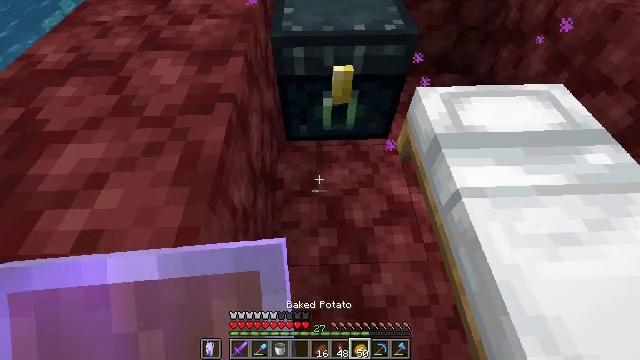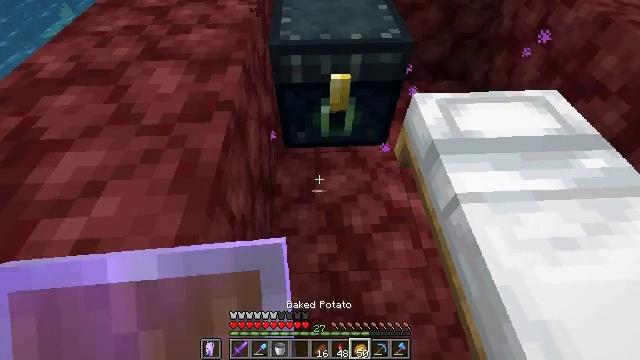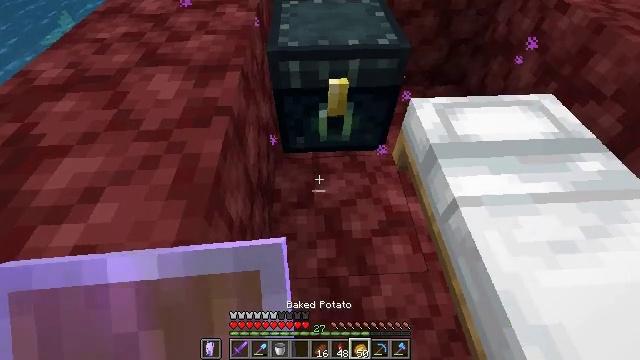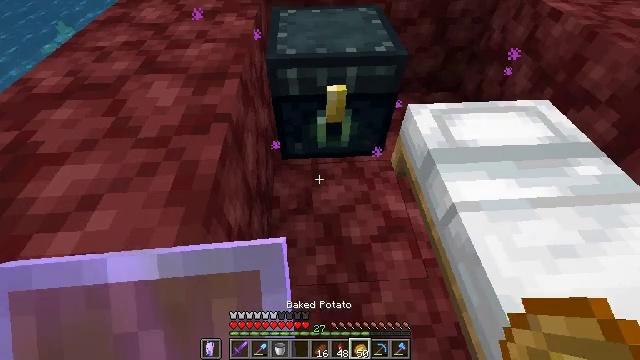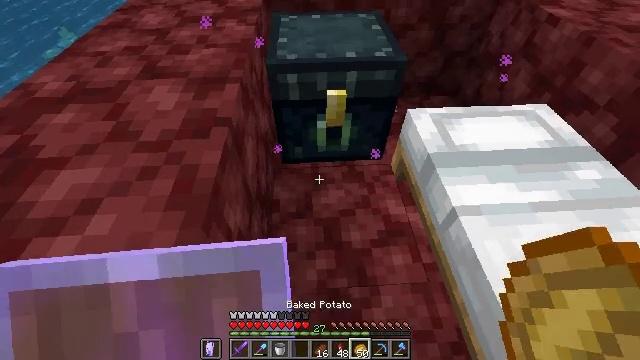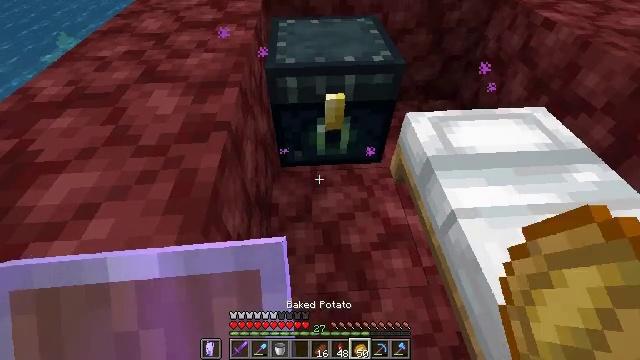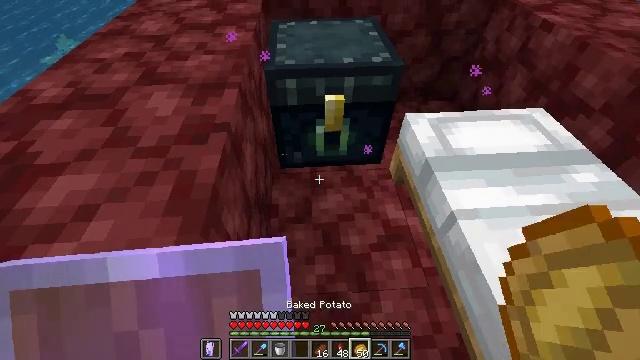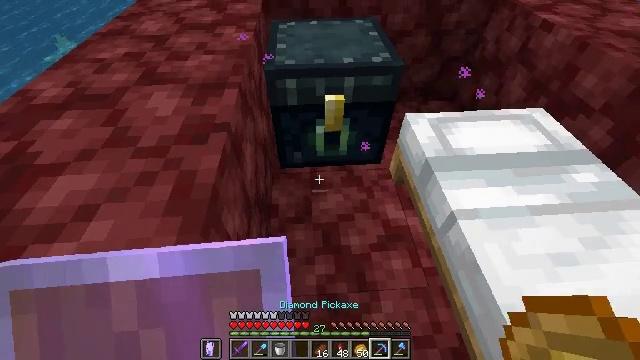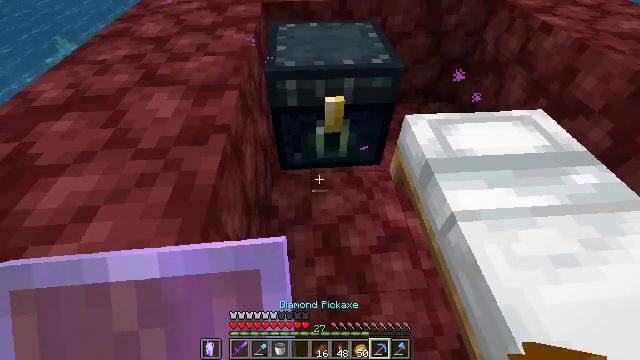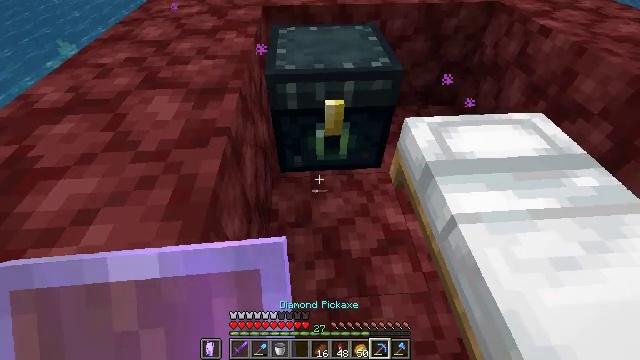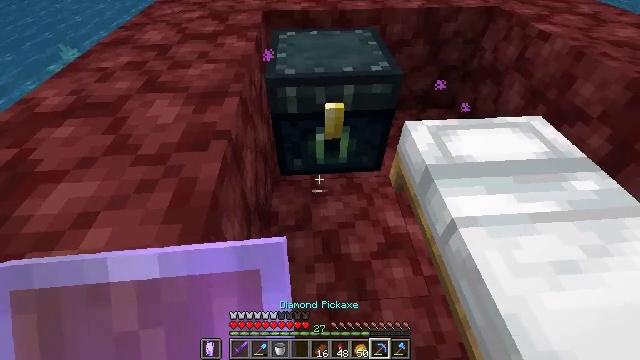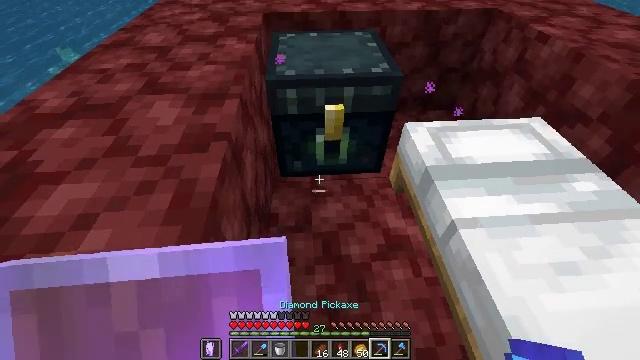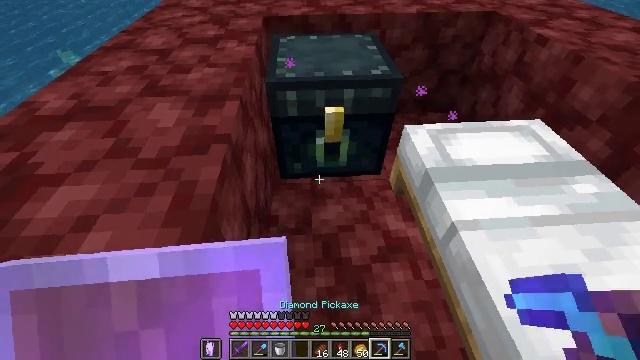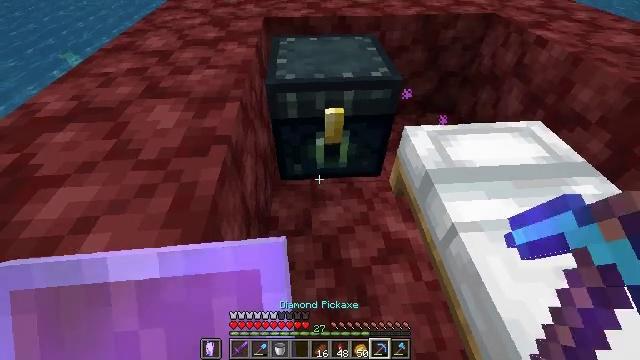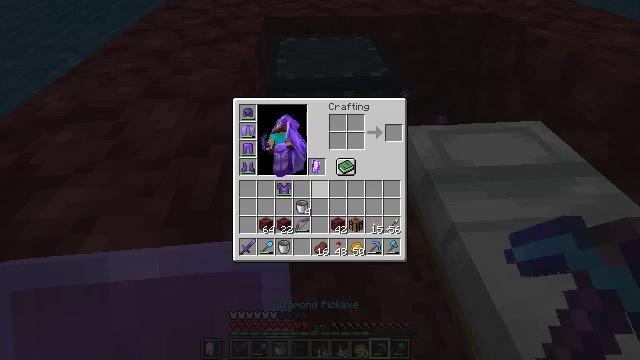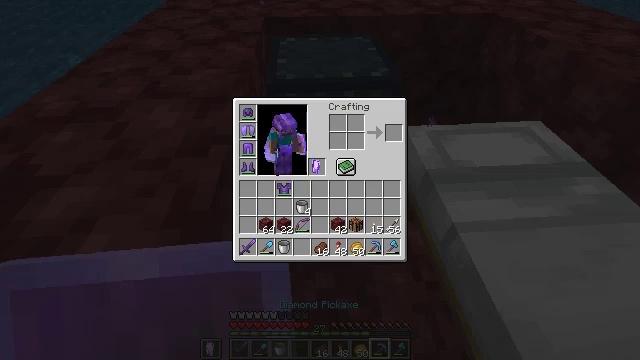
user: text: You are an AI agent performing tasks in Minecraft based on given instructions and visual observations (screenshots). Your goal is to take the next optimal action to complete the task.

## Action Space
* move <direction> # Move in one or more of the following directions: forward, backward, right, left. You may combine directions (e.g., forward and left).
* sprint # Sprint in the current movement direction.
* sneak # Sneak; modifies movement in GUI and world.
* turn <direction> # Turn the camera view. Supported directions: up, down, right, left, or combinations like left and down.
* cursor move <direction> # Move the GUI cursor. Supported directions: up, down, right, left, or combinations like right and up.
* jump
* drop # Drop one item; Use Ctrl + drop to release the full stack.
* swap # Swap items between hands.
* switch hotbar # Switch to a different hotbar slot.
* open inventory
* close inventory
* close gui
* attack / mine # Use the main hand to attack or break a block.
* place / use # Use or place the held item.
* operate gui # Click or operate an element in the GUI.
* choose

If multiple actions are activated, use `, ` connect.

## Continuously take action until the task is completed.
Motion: motion action
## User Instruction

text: Break the ender chest to move it.
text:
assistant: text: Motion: turn up
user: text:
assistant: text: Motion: turn up
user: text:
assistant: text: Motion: turn up
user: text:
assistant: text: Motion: no_op
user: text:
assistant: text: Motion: no_op
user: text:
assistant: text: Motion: no_op
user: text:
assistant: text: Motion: no_op
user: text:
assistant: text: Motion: no_op
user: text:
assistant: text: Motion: no_op
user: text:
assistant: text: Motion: no_op
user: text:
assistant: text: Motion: no_op
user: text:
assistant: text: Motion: no_op
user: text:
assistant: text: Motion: no_op
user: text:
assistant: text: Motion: open inventory
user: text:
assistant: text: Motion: open inventory
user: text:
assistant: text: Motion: no_op
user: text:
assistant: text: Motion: cursor move right
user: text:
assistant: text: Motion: cursor move right
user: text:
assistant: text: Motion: cursor move right
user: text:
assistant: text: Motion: cursor move right and down
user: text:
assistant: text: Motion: cursor move right and down
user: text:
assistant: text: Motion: cursor move down
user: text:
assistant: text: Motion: cursor move down
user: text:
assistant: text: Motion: cursor move left and down
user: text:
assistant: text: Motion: cursor move left
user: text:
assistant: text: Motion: no_op
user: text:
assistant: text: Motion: no_op
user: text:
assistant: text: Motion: no_op
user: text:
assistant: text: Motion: no_op
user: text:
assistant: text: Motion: no_op